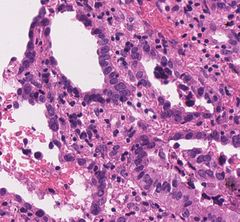
Tumor epithelial tissue: yes
Tumor-associated stroma tissue: yes
Normal tissue: no